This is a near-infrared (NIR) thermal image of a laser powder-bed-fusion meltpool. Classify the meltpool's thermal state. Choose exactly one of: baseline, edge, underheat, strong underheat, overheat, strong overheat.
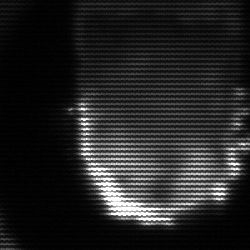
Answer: baseline